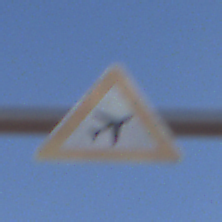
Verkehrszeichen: FlugbetriebLinks
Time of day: MorningAfternoon
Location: Outdoor (Nature)
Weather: Clear
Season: NotSpecified
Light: Natural